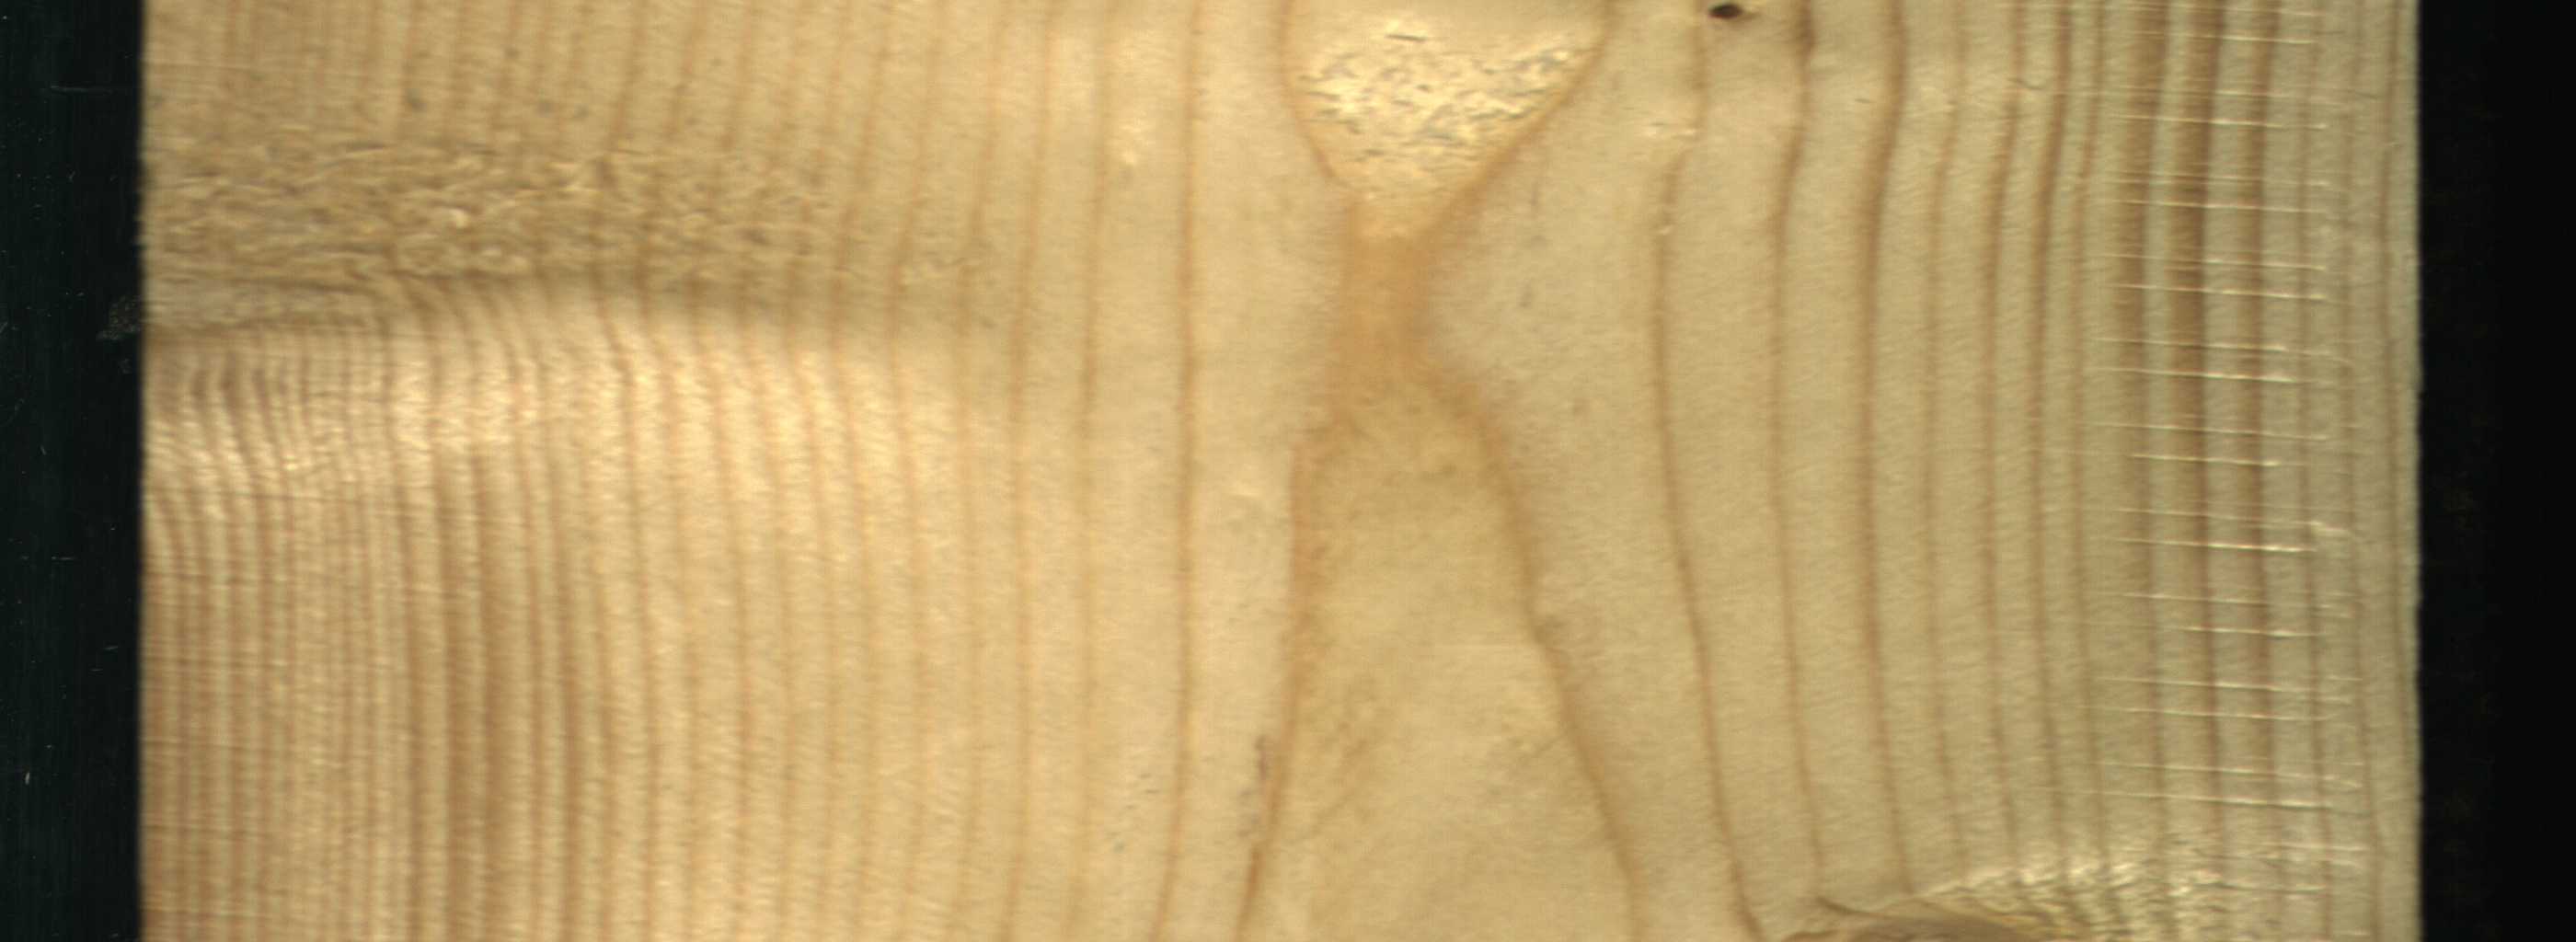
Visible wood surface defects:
Dead_Knot
Live_Knot